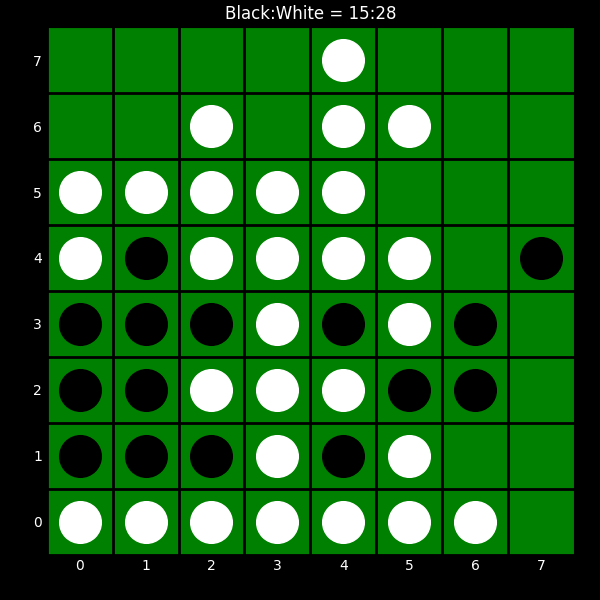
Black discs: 15
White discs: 28